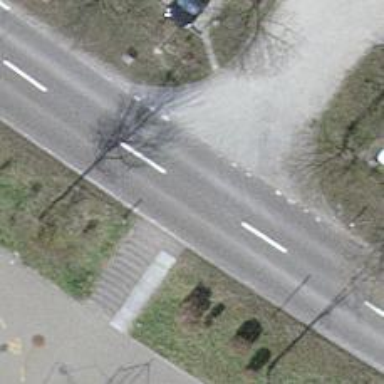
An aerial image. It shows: Concrete steps with ramp available for accessibility.